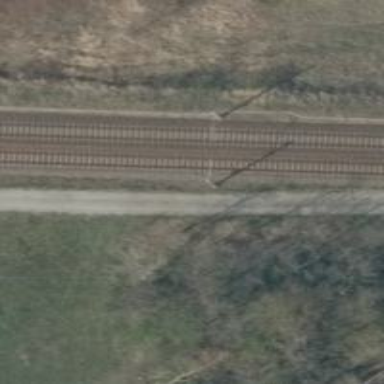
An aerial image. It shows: Railway milestone with catenary mast.